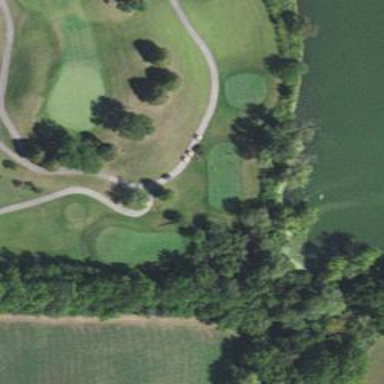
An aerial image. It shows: Path for golf carts.